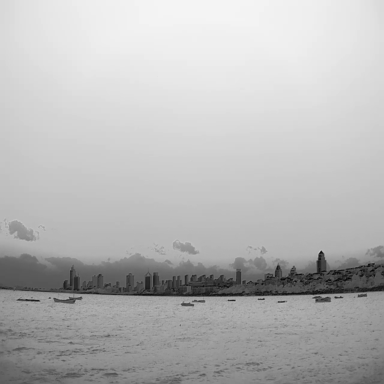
There are eight bulk_carriers in the infrared image.